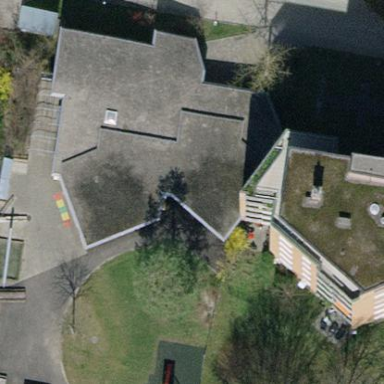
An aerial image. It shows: Kindergarten with flat roof.